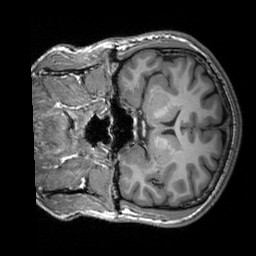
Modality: T1w
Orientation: coronal
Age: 26
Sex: male
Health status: healthy
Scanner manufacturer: siemens
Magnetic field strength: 3 T
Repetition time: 2.3 s
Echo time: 0.00303 s